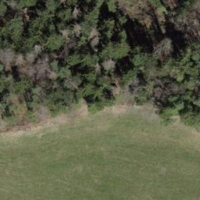
EUNIS habitat code: 43
Species observed at this site:
Aglais urticae
Vulpes vulpes